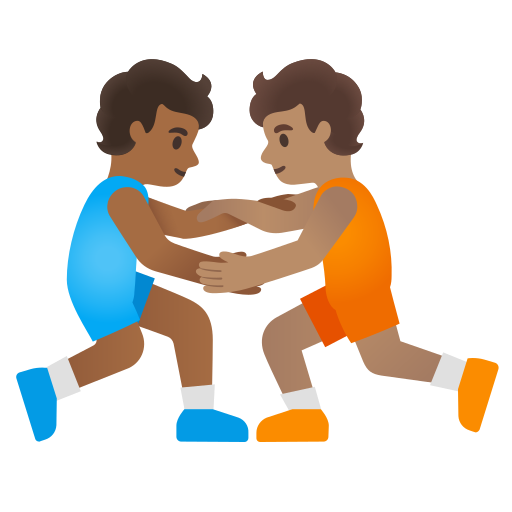
Emoji: 🧑🏾‍🫯‍🧑🏽